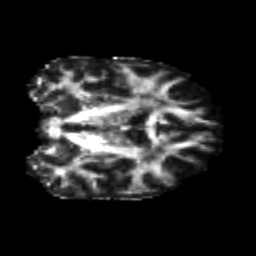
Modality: FA
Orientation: coronal
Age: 25
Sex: female
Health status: healthy
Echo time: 0.074 s